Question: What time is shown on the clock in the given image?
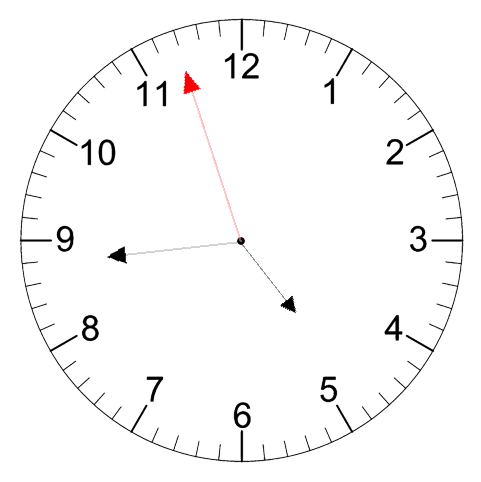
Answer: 04:43:57